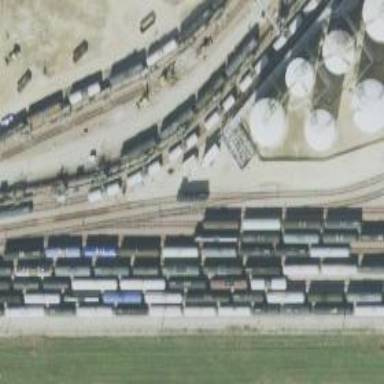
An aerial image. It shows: Railway siding for service.